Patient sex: F
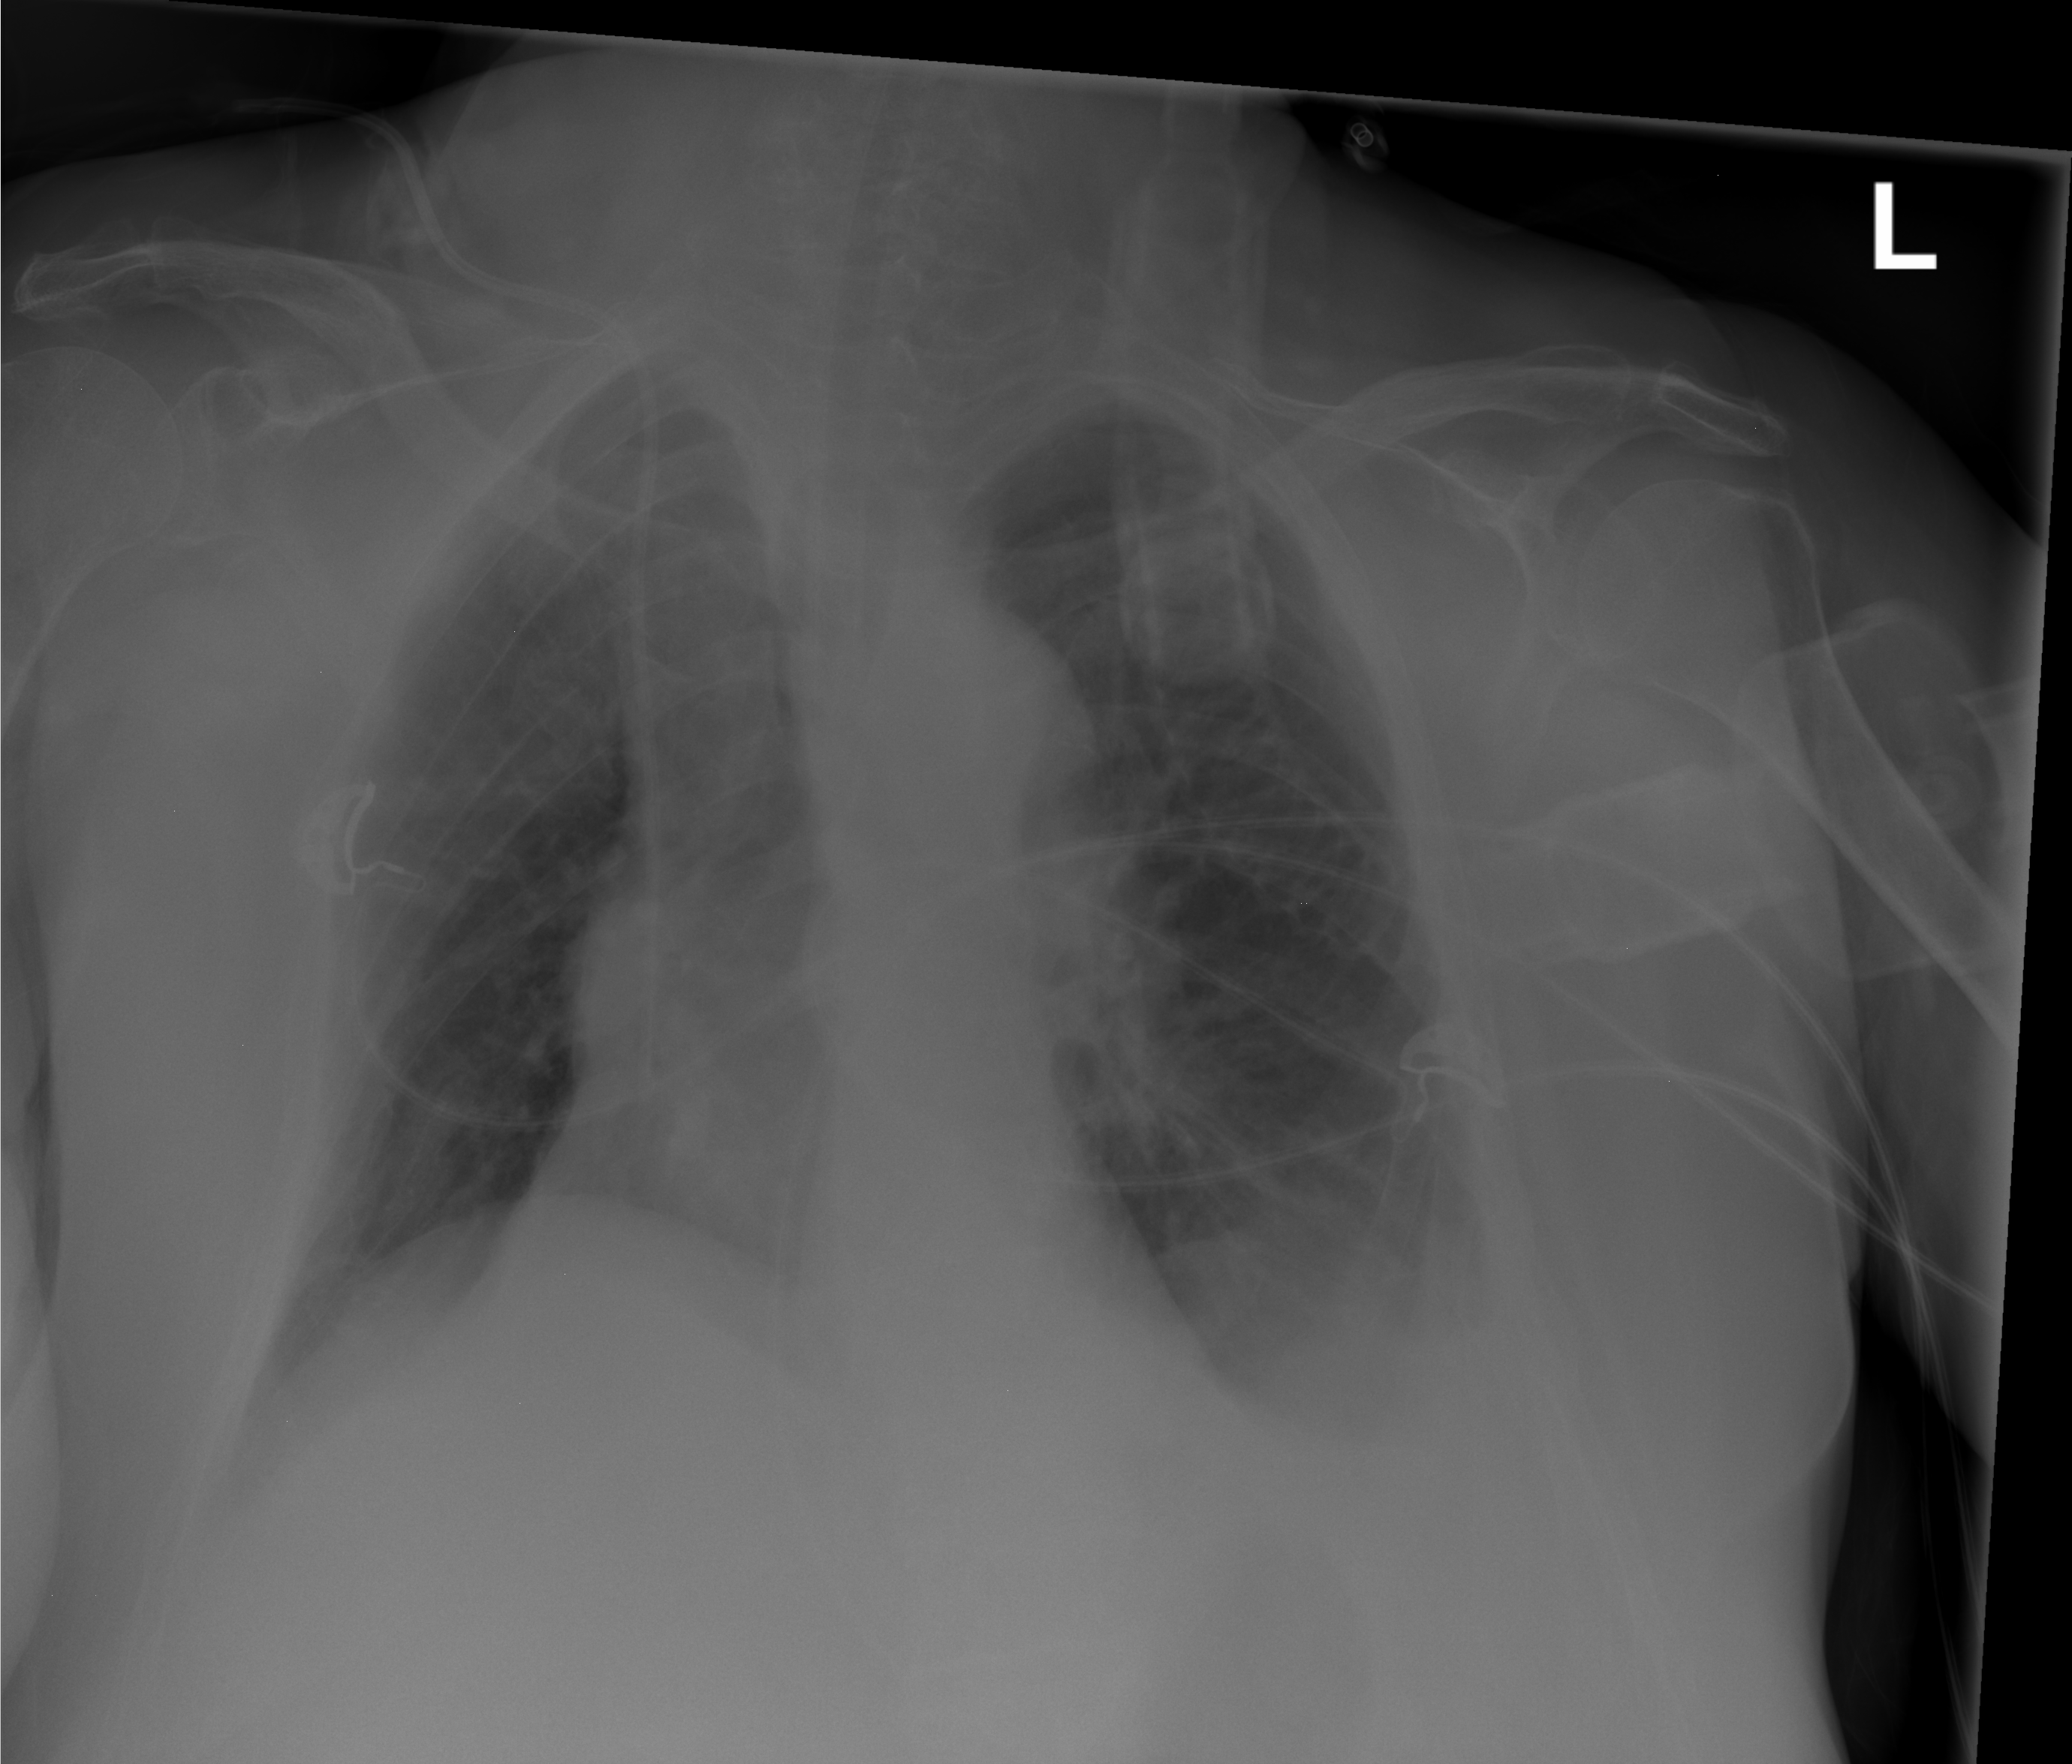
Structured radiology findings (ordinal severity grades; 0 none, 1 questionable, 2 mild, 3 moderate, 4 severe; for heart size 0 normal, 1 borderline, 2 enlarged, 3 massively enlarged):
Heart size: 0
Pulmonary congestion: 0
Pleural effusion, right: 1
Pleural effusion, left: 2
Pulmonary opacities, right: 0
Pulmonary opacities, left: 0
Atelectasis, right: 1
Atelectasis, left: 2